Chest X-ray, PA view. Patient: 47 years old, sex F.
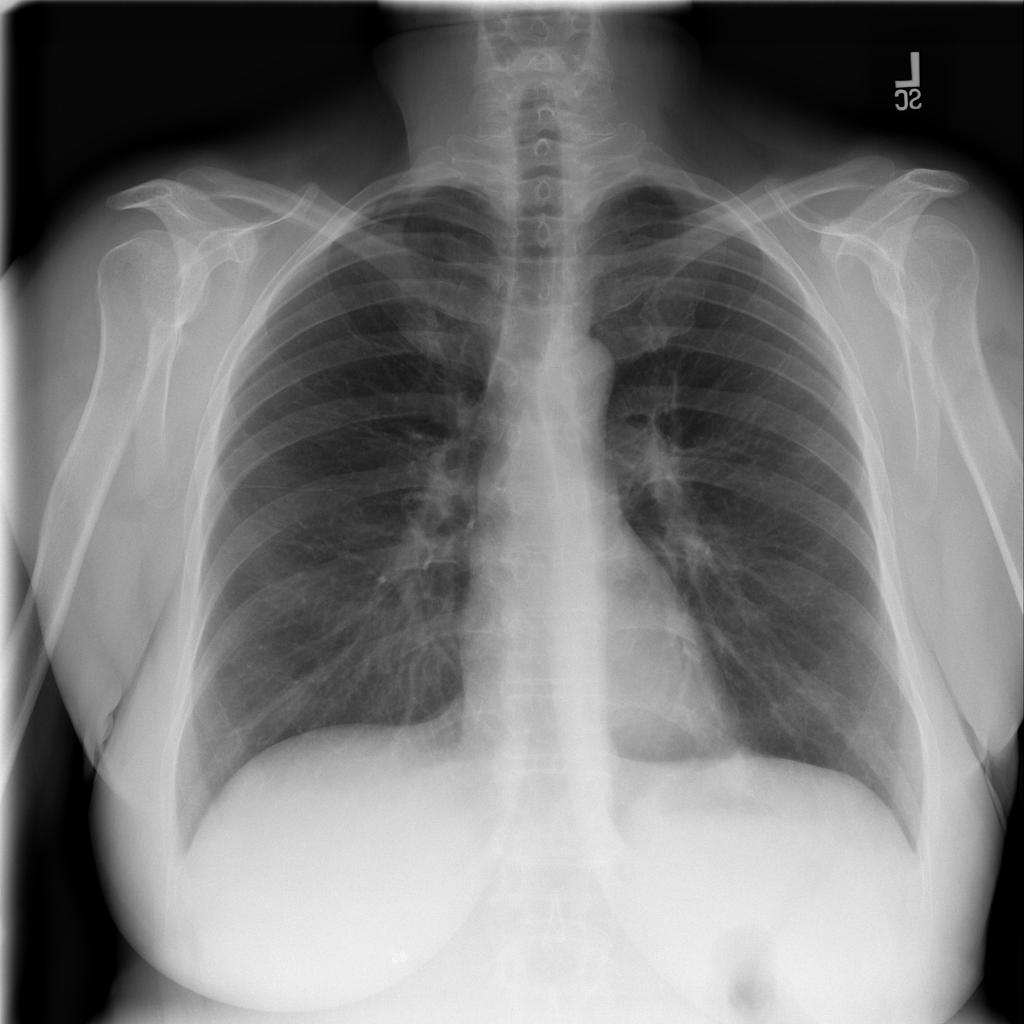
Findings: Fibrosis